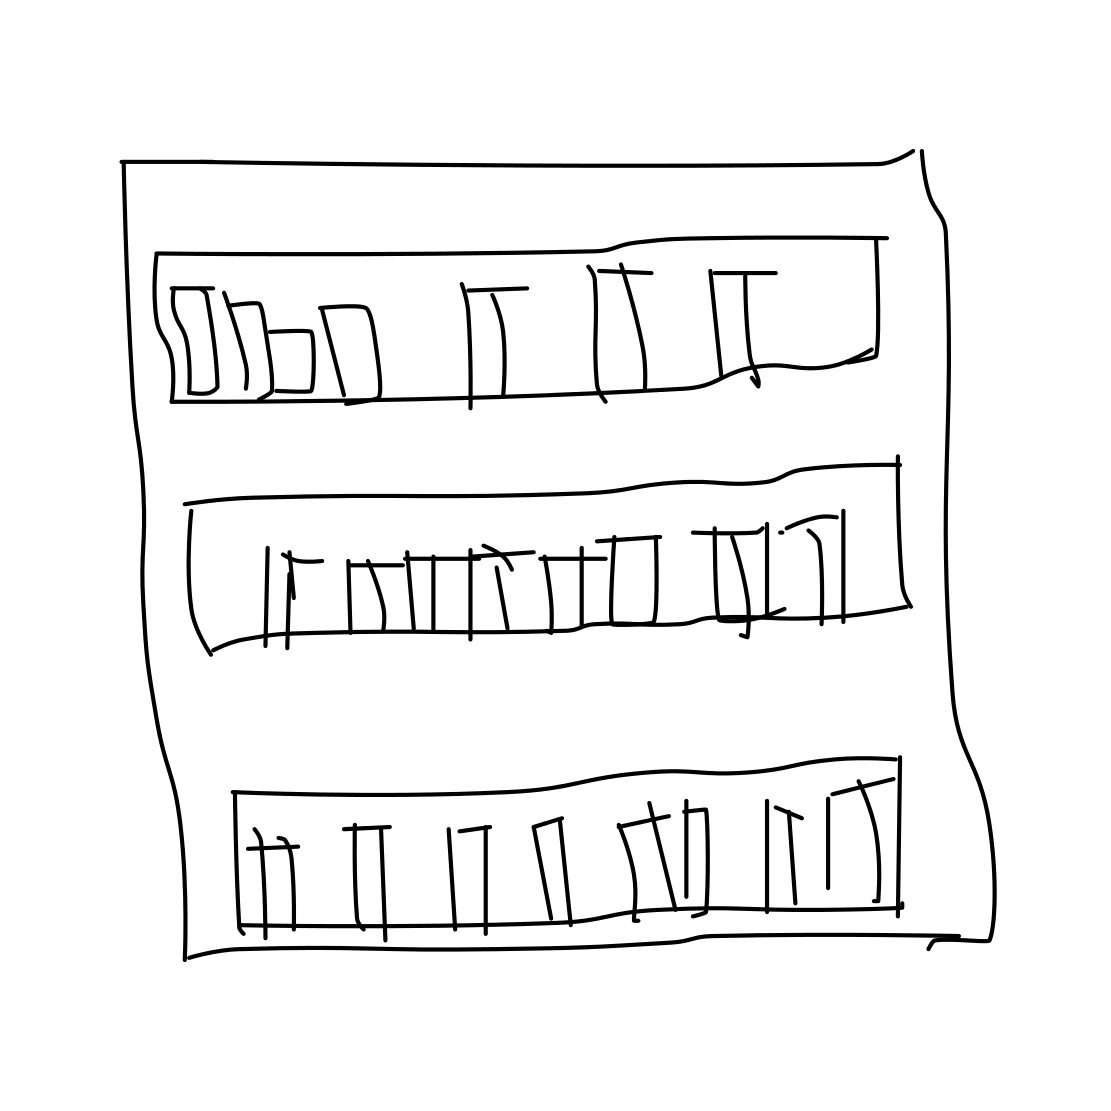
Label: bookshelf